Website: lowes
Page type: order-returns
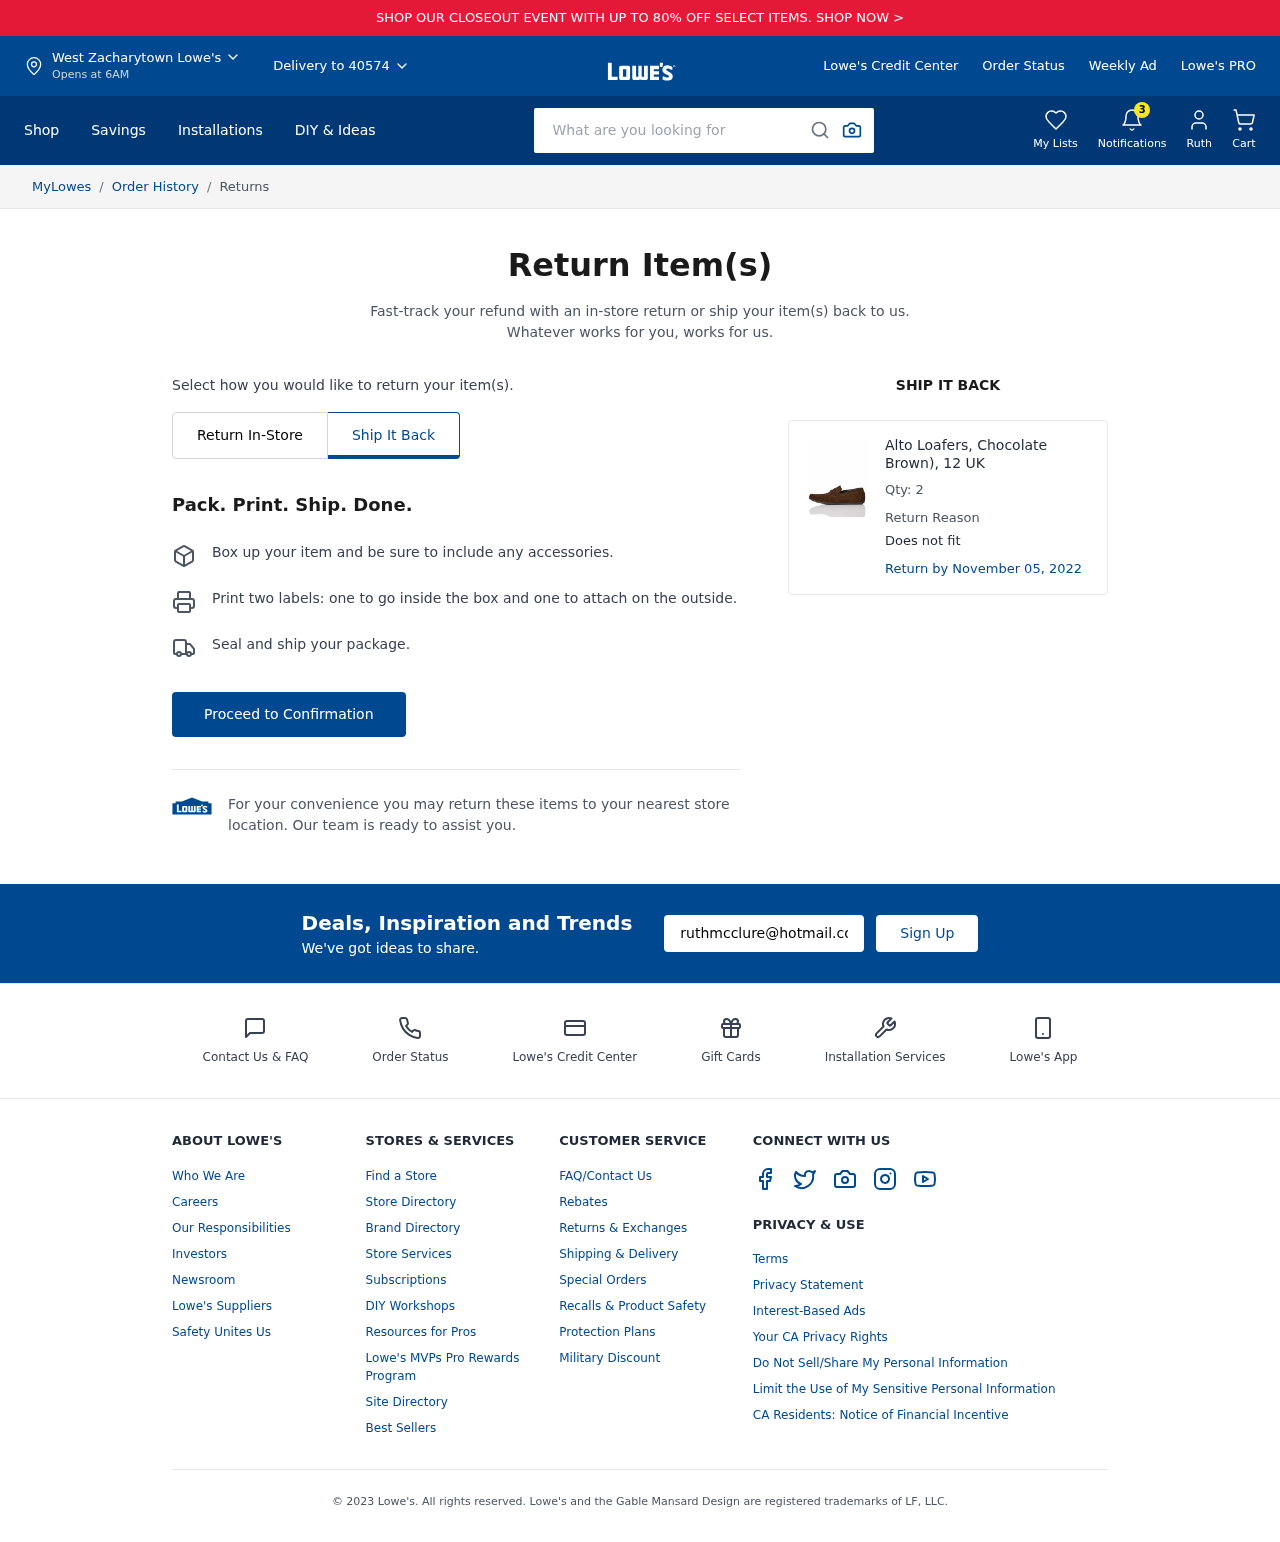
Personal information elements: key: PII_CITY
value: West Zacharytown
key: PII_EMAIL
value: ruthmcclure@hotmail.com
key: PII_FIRSTNAME
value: Ruth
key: PII_POSTCODE
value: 40574
Product elements: key: PRODUCT1_NAME
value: Alto Loafers, Chocolate Brown), 12 UK
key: PRODUCT1_QUANTITY
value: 2
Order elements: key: ORDER_RETURN_BY_DATE
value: November 05, 2022
Search elements: key: HEADER_SEARCH
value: What are you looking for
Other elements: key: NOTIFICATION_COUNT
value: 3